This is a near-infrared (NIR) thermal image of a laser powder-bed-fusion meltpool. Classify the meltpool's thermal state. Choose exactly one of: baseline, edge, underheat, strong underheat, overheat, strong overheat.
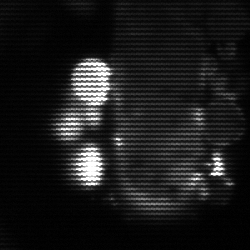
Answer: strong underheat